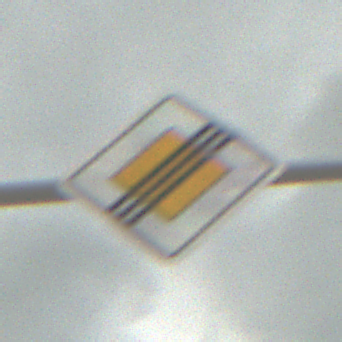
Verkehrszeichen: EndeVorfahrtsstrasse
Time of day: MorningAfternoon
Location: Outdoor (Suburban)
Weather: PartlyCloudy
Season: NotSpecified
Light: Natural